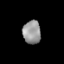
Tissue: lung
Cell type: Fibroblasts
Senescence score: 0.1765
Nuclear area (px): 408
Mean DAPI intensity: 151.52